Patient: sex F, age 63
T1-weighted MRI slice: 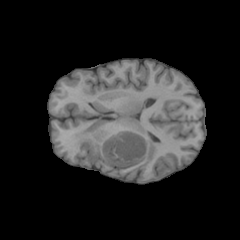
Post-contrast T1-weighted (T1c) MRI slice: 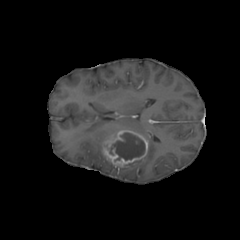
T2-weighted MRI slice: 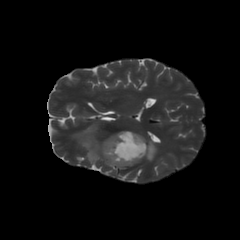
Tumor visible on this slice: yes
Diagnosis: Glioblastoma, IDH-wildtype
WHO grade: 4